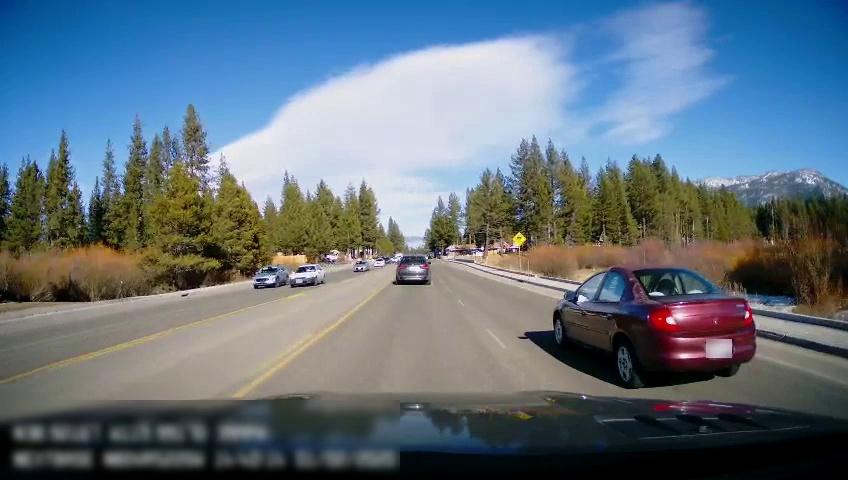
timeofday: Day
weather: Sunny
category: Drivable Space
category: Vehicles | Car
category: Vehicles | SUV
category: Vehicles | Car
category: Vehicles | Car
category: Vehicles | Car
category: Lanes | Opposite Lane
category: Lanes | Current Lane
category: Lanes | Current Lane
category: Traffic | Signs